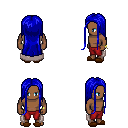
a pixel art fantasy rpg character, male body template, human, dark skin, gray cape, red pants, blue extra-long hairstyle, bracelets, brown slippers, four views (front, back, left, right), 2x2 character sprite sheet, small pixel art, hard edges, no anti-aliasing